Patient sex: F
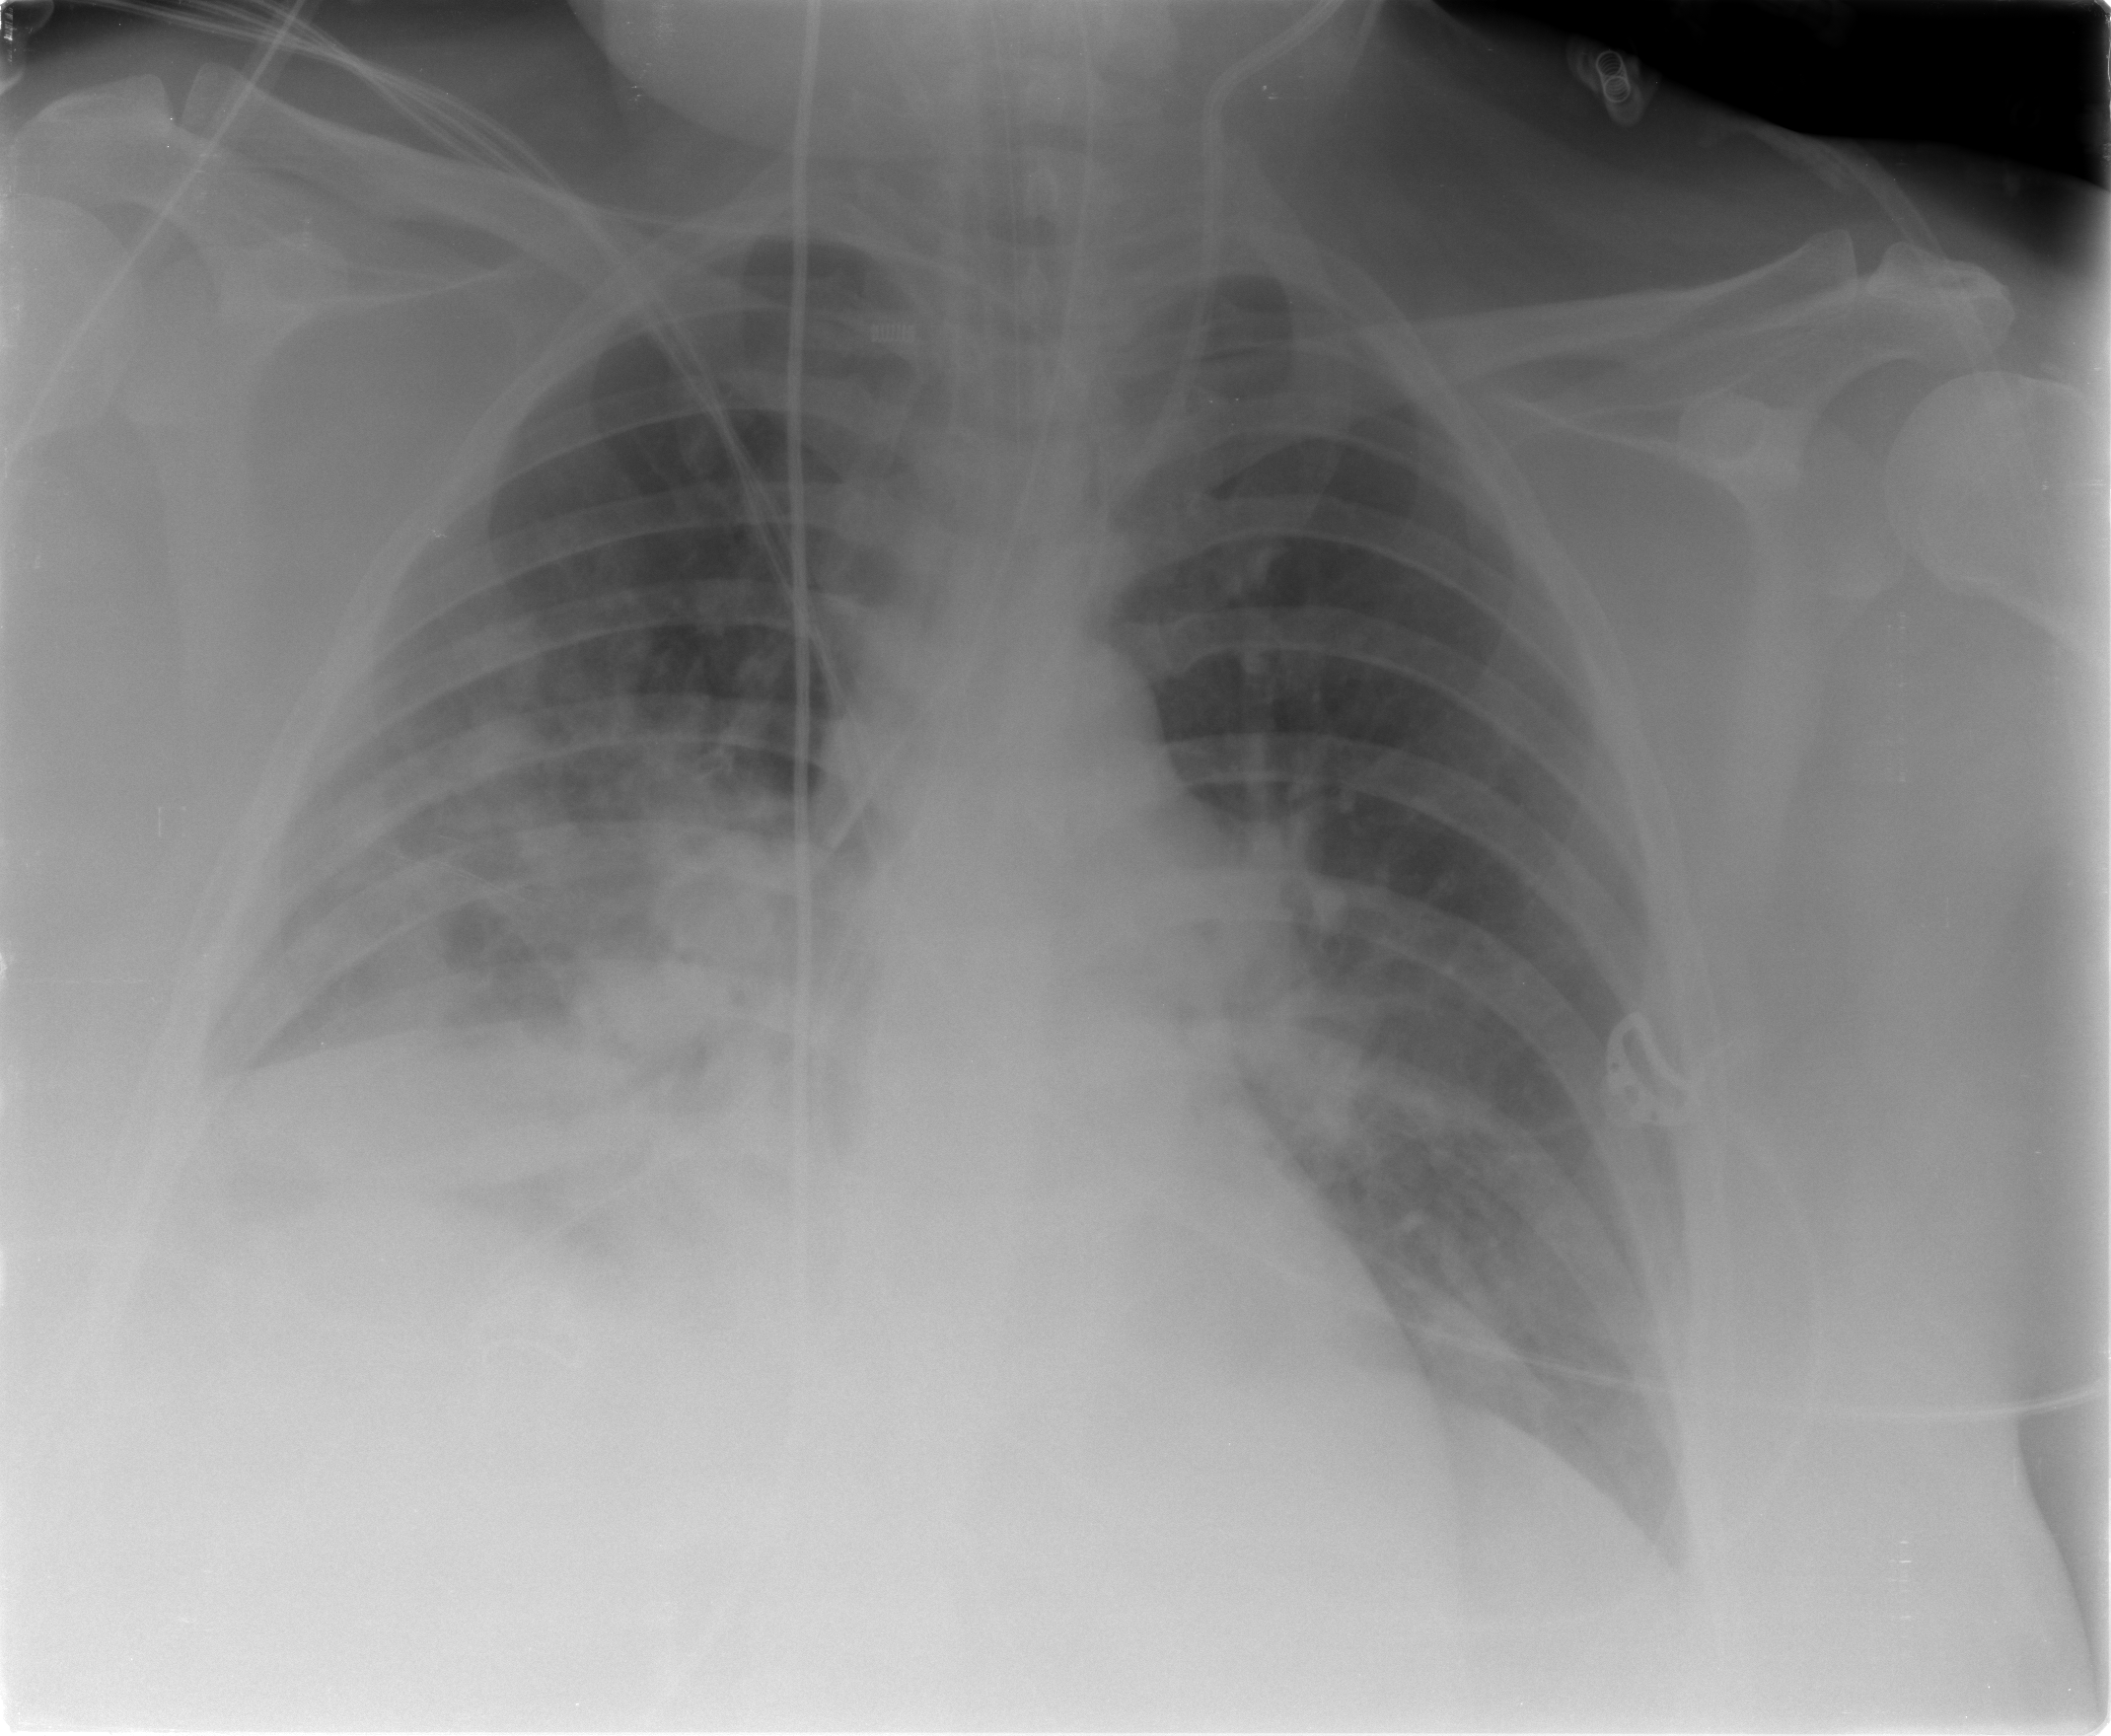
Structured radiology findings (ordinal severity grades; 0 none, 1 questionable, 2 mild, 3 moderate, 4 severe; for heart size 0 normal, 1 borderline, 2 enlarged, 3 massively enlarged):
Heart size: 1
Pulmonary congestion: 0
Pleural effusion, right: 2
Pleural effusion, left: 2
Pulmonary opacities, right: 3
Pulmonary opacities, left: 2
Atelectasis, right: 3
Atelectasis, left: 2